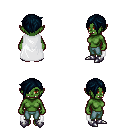
a pixel art fantasy rpg character, female body template, orc, green skin, white cape, teal pants, raven pixie cut hairstyle, metal boots, four views (front, back, left, right), 2x2 character sprite sheet, small pixel art, hard edges, no anti-aliasing